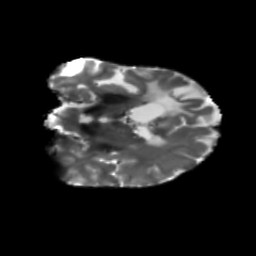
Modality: T2w
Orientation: coronal
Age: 46
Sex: male
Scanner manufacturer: siemens
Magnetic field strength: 3 T
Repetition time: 5.25 s
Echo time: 0.08 s